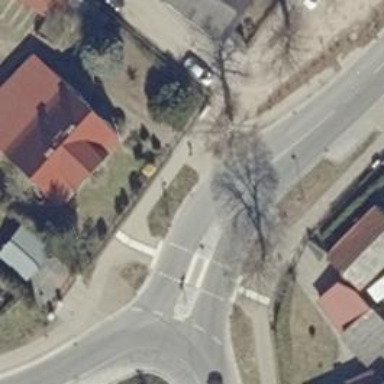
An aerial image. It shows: Tertiary road with asphalt surface and separate sidewalks on both sides. The road has lane markings.